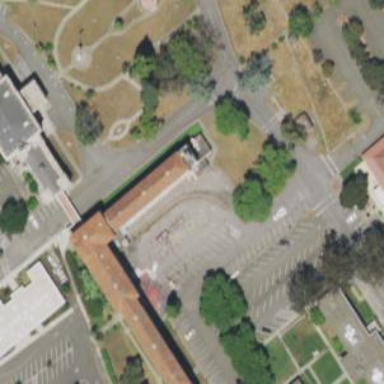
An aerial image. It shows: Building.